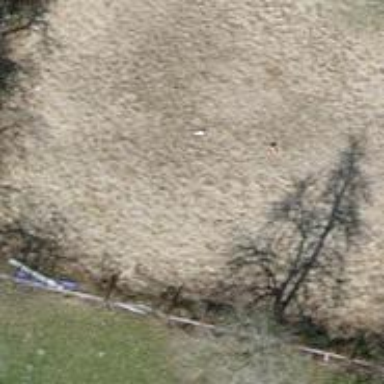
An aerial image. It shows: Equestrian pitch used for leisure and sports activities.